Interaction volume radius: 10 \u00c5
Interaction volume height: 15 \u00c5
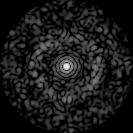
Disorder parameter: 0.8388